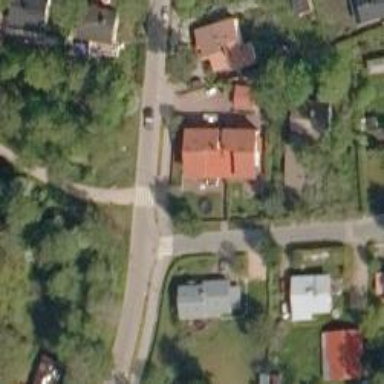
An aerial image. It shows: Asphalt footway with crossing.